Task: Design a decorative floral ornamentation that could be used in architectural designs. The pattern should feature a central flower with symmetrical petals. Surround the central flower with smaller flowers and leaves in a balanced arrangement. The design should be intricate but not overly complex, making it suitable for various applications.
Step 1161:
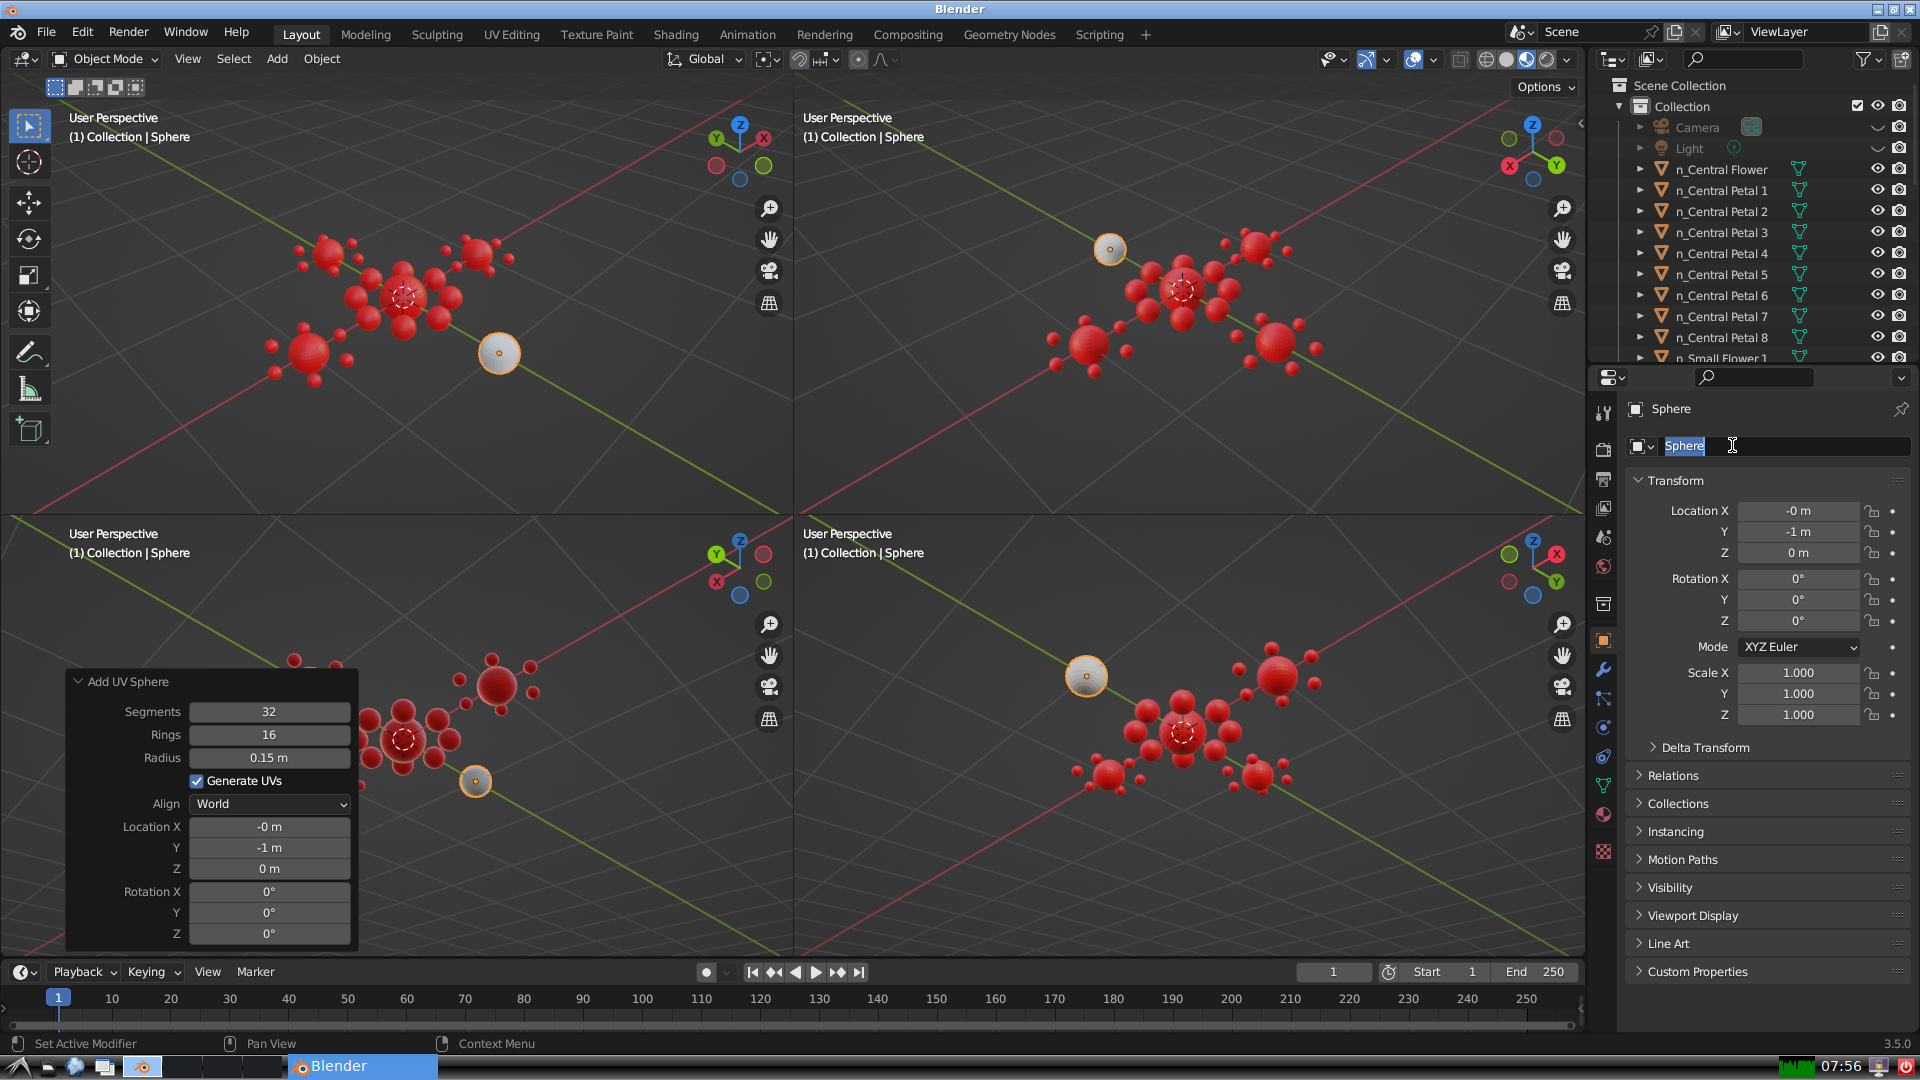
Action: input_text: n_Small Flower 4